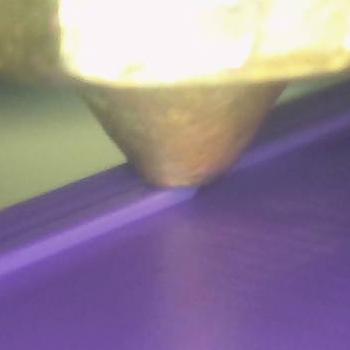
Flow rate: 265%